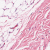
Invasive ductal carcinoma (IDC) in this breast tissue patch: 0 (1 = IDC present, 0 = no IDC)